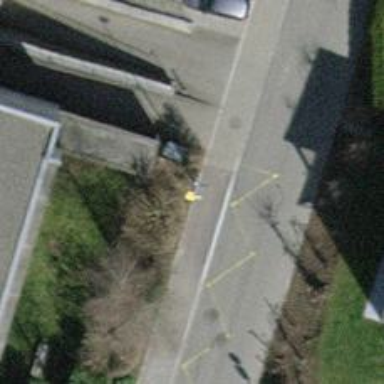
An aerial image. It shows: Post box is visible.